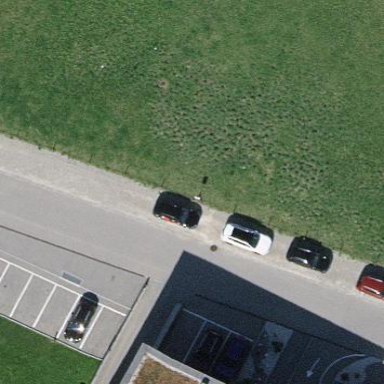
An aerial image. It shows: Parking area.